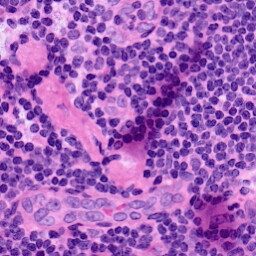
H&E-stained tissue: LymphNode